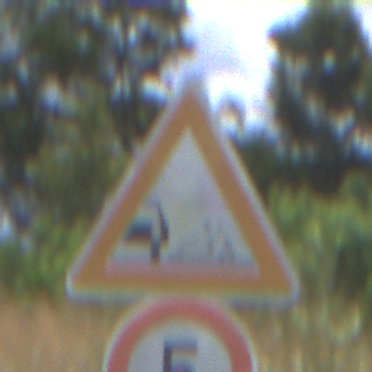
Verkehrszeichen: SplittSchotter
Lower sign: Geschwindigkeit5
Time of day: Midday
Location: Outdoor (Nature)
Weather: PartlyCloudy
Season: NotSpecified
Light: Natural